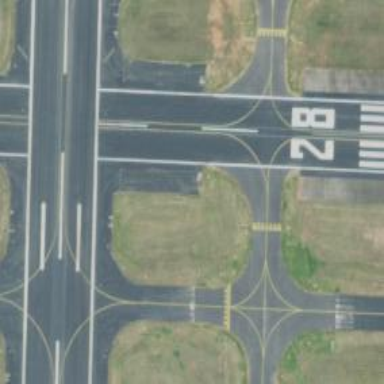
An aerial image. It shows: View of taxiway at the airport.